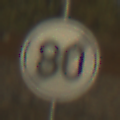
Verkehrszeichen: EndeGeschwindigkeit80
Umgebung: Outdoor, RoadRail
Tageszeit: SunriseSunset
Wetter: Clear
Licht: Natural
Jahreszeit: NotSpecified
Kontrast: HighContrast